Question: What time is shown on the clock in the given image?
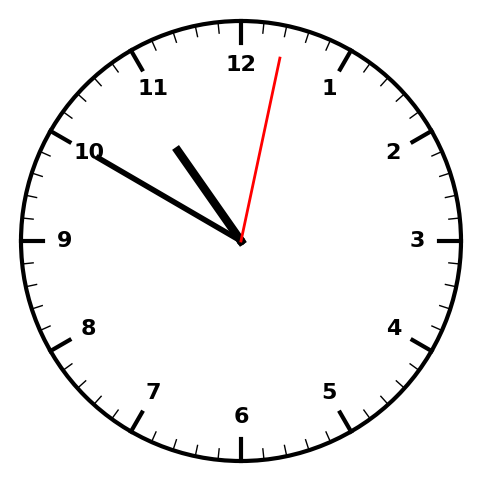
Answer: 10:50:02